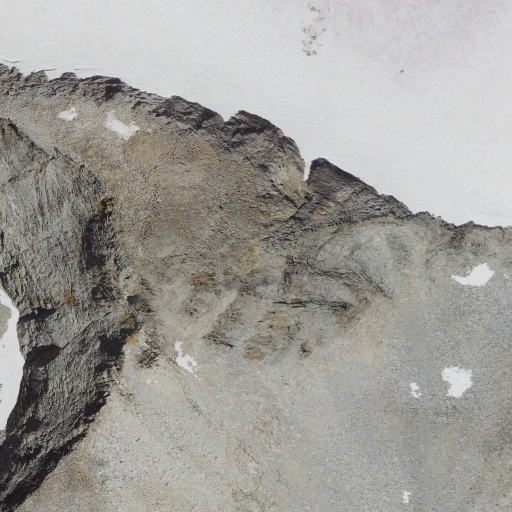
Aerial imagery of mountains in California named Cathedral Range containing barren land, snow, shrub, and grassland